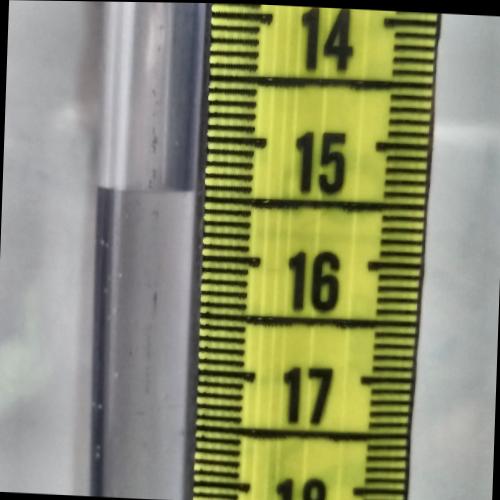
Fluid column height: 15.4 cm